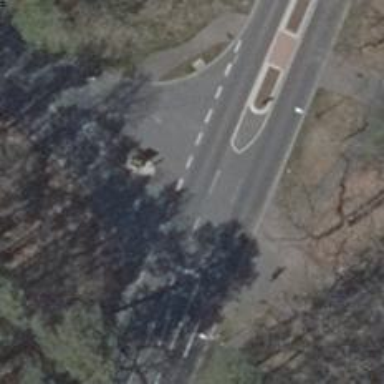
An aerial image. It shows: Road with "give way" sign.